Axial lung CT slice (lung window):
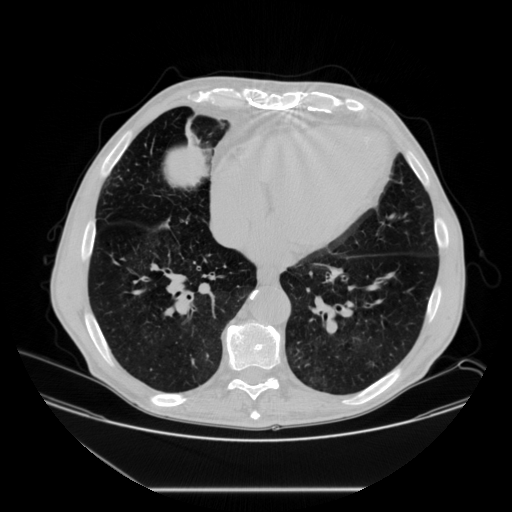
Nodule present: no